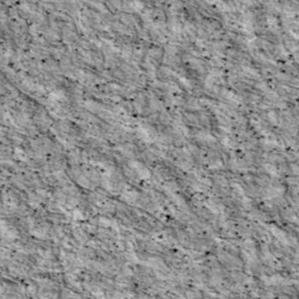
Label: non_frost